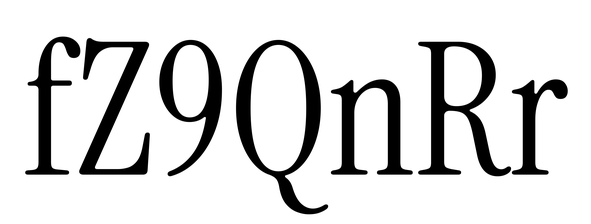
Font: InstrumentSerif-Regular